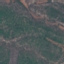
Label: HerbaceousVegetation